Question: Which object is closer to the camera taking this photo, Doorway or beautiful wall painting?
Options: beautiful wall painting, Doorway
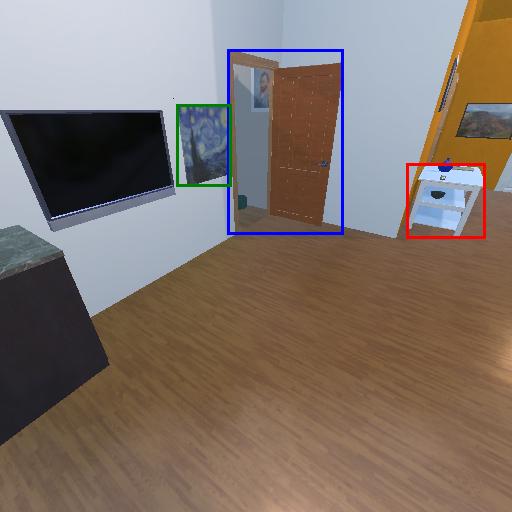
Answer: beautiful wall painting